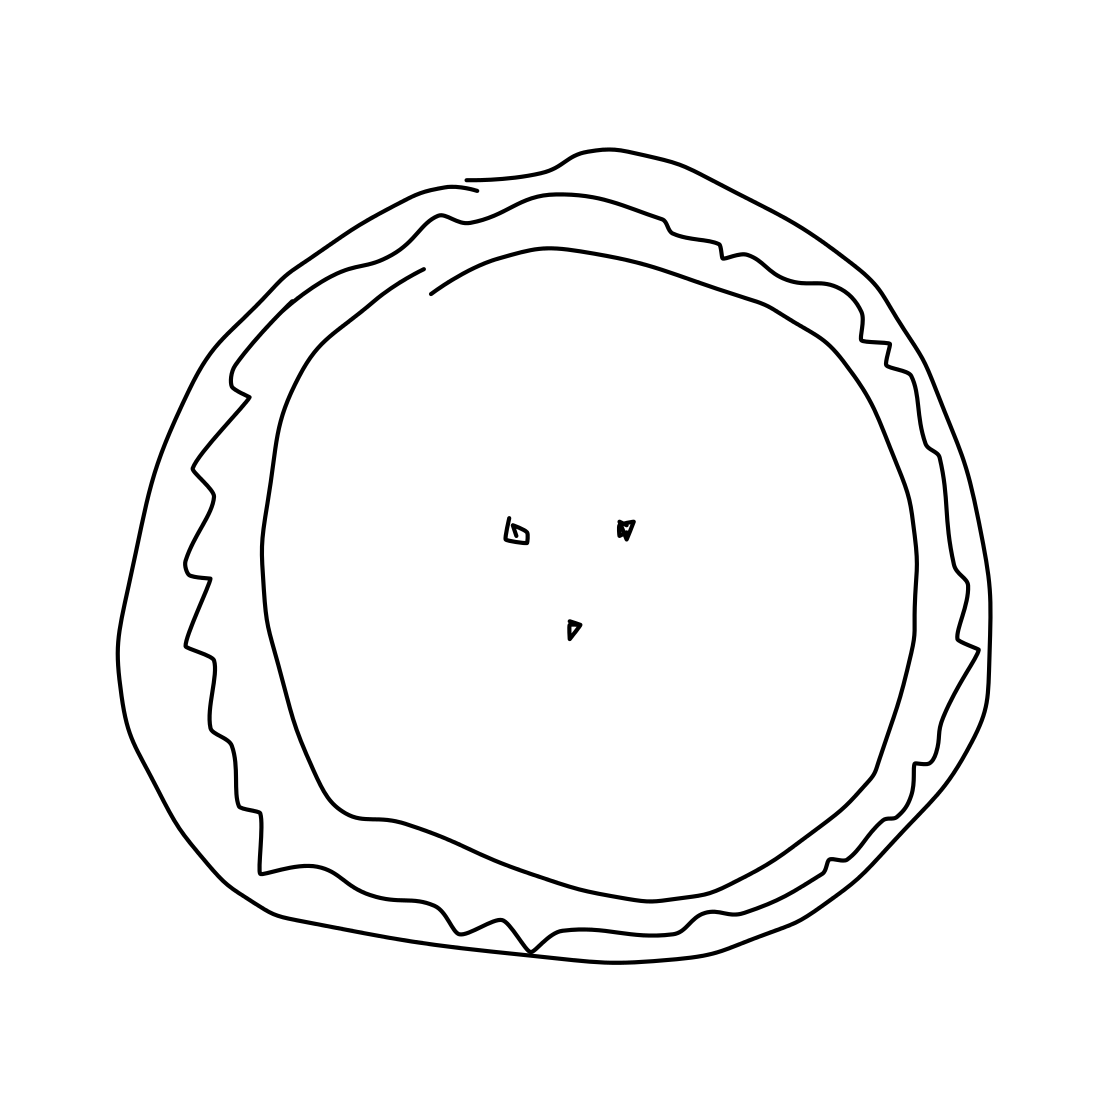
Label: tire